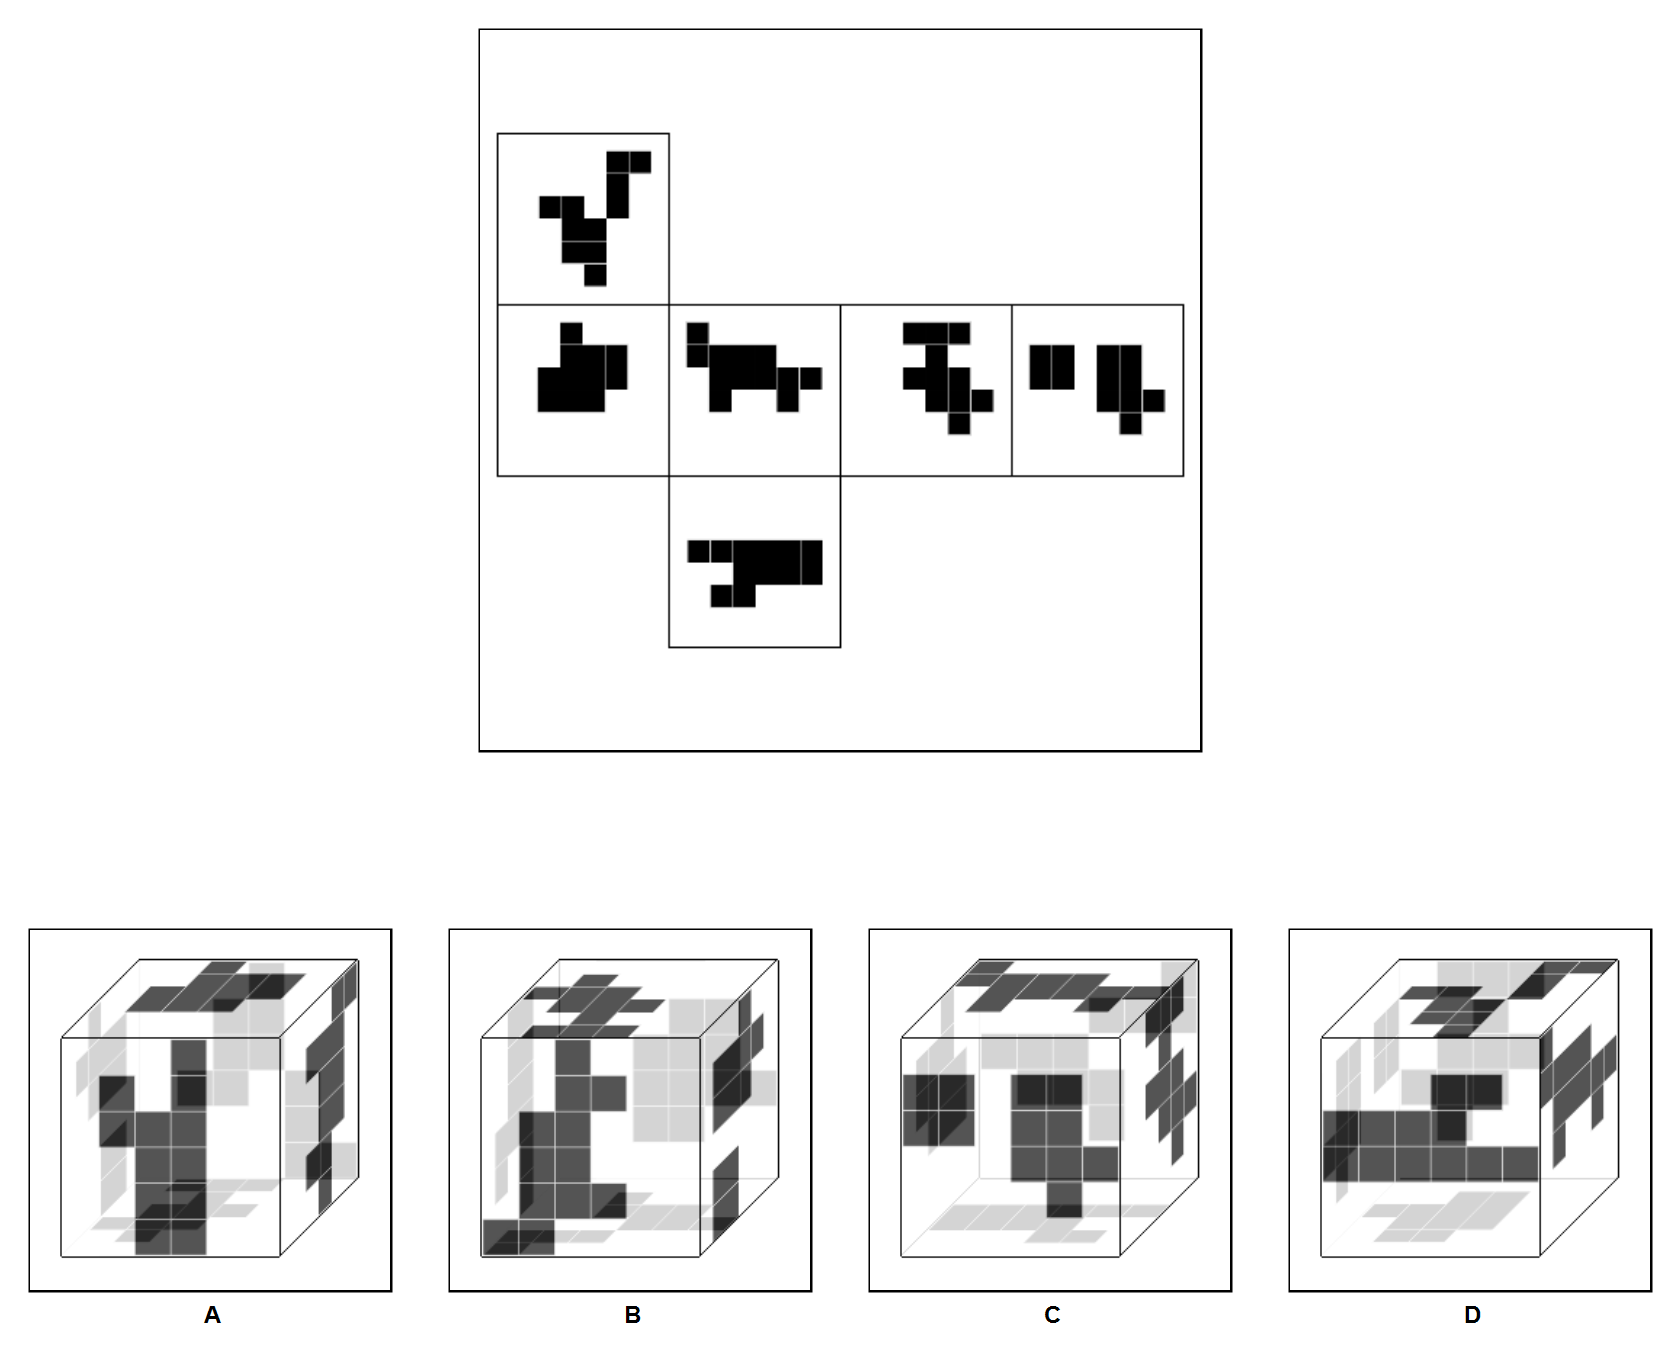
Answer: A